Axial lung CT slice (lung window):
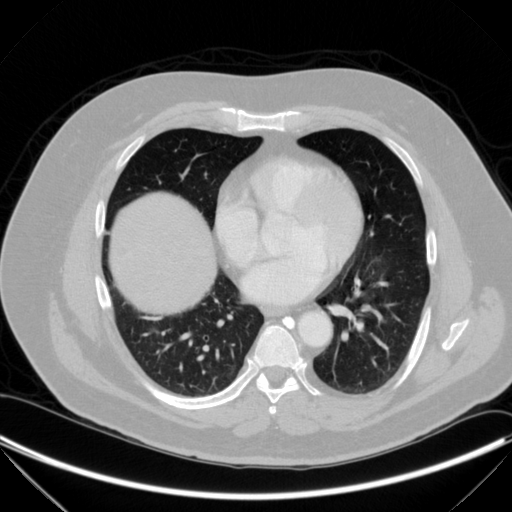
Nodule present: no